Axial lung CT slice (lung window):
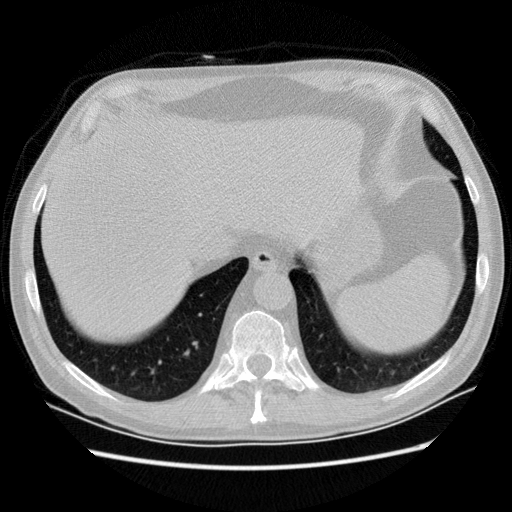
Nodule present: no